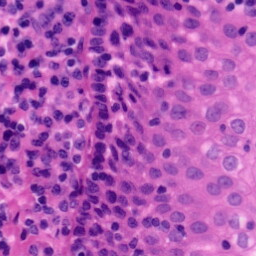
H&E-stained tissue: Tonsil